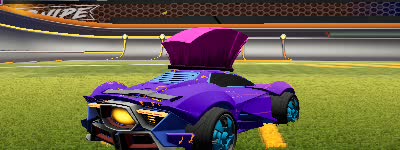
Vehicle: werewolf